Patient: sex M, age 83
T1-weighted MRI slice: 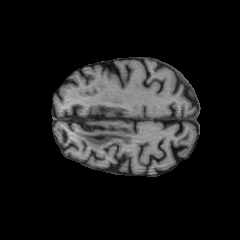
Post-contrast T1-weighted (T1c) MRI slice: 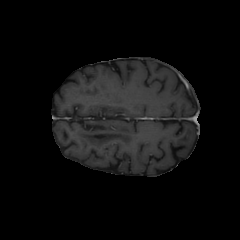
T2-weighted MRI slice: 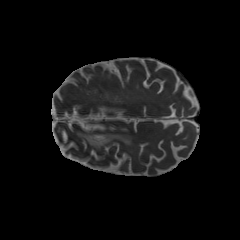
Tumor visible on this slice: no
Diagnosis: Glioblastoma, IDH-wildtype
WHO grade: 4